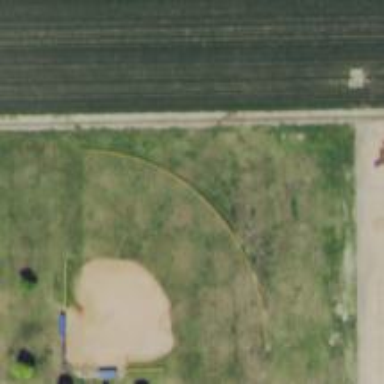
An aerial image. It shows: Baseball pitch for leisure land activities.